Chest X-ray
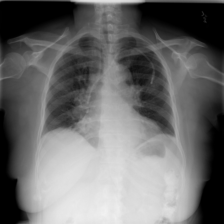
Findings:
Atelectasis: negative
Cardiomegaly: positive
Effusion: negative
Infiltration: negative
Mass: negative
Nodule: negative
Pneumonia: negative
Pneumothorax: negative
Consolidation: negative
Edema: negative
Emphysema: negative
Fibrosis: negative
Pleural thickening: negative
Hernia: negative